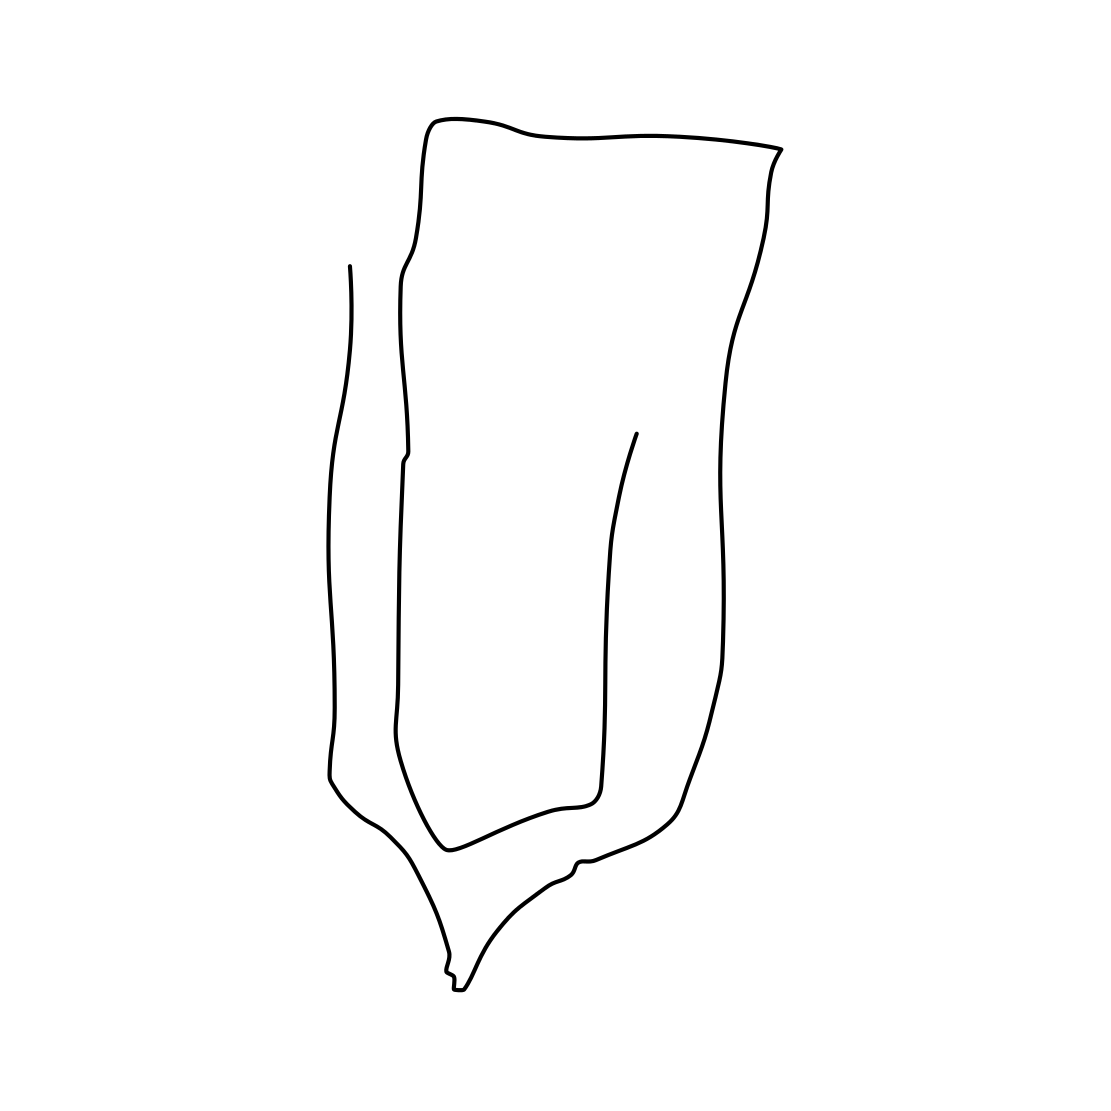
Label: paper clip